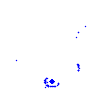
Particle: electron